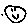
Label: smiley face